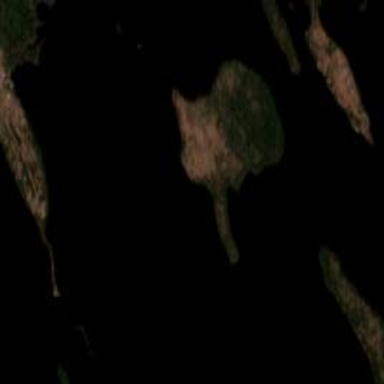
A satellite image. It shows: Image showing island.